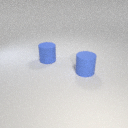
large blue rubber cylinder to the right of large blue rubber cylinder